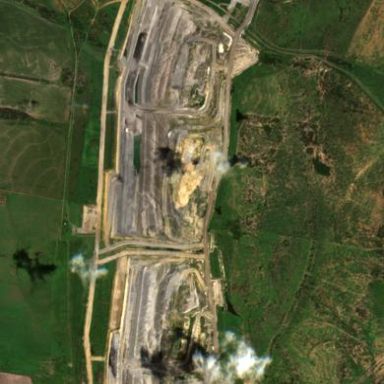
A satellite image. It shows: Industrial area used for mining operations.